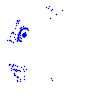
Particle: pion